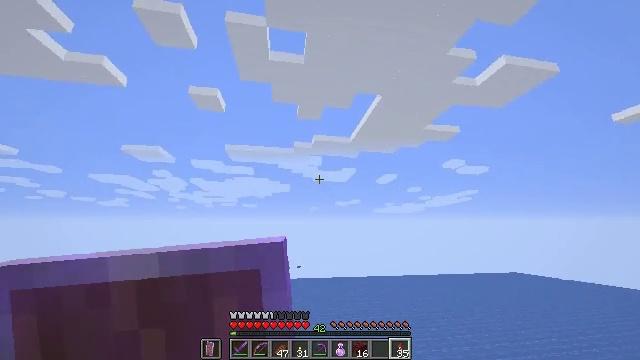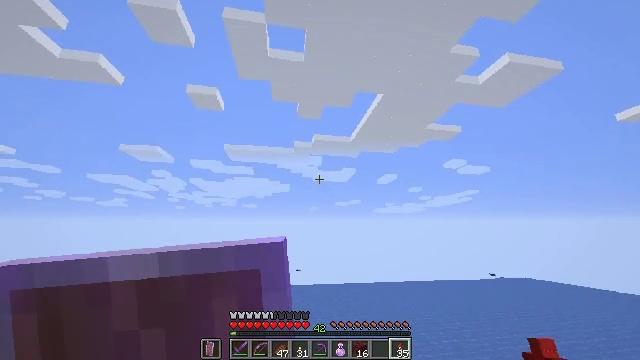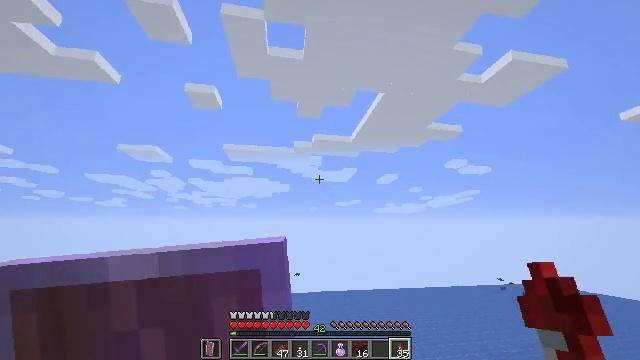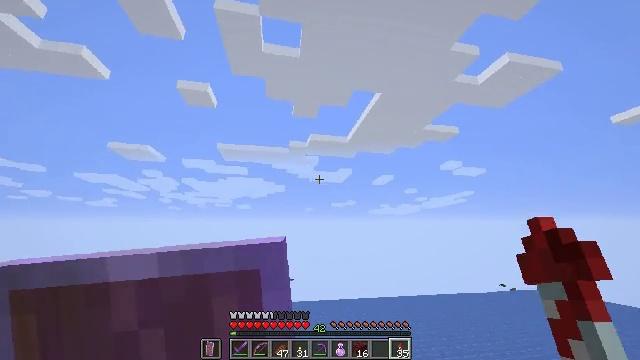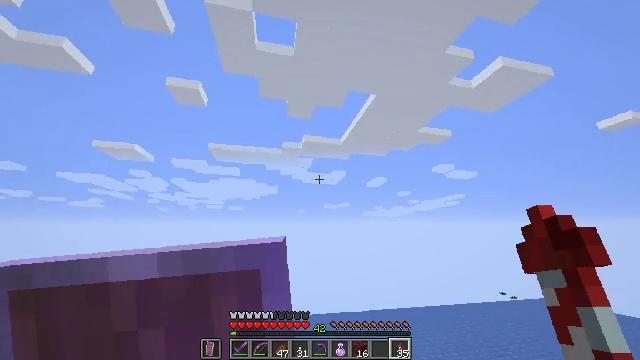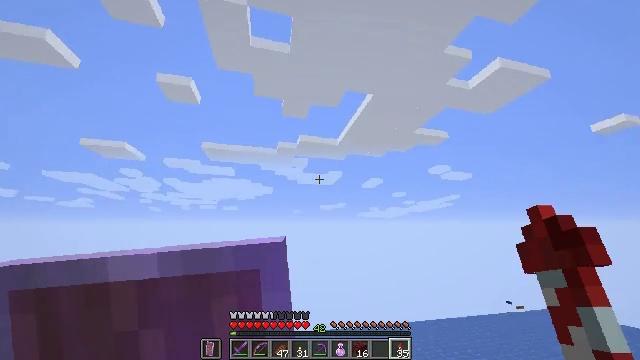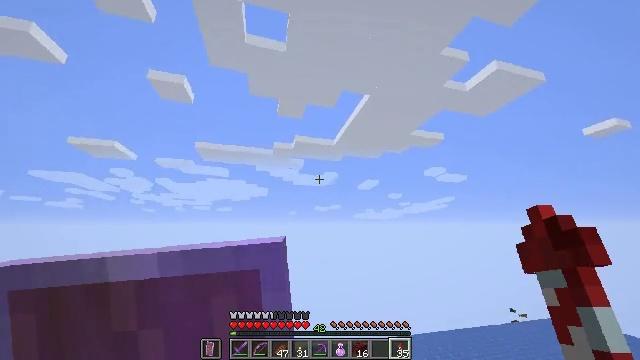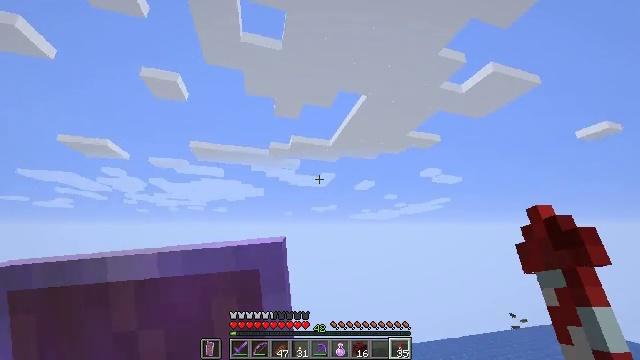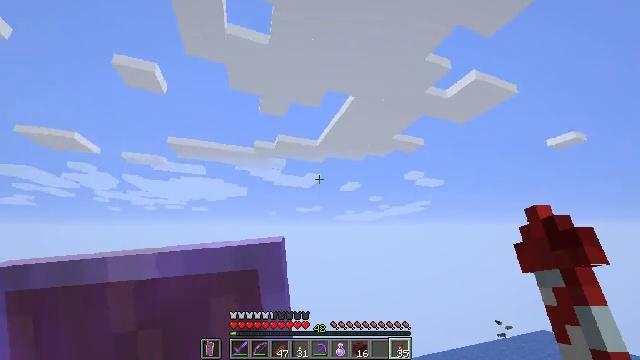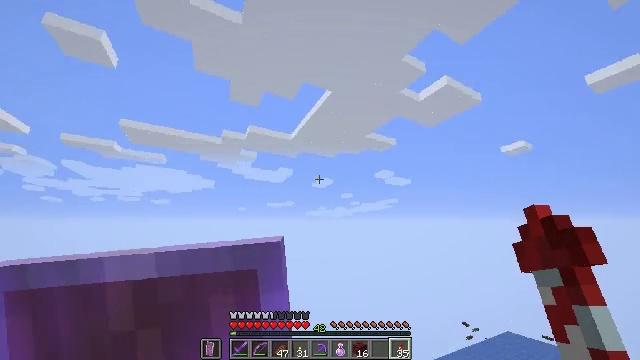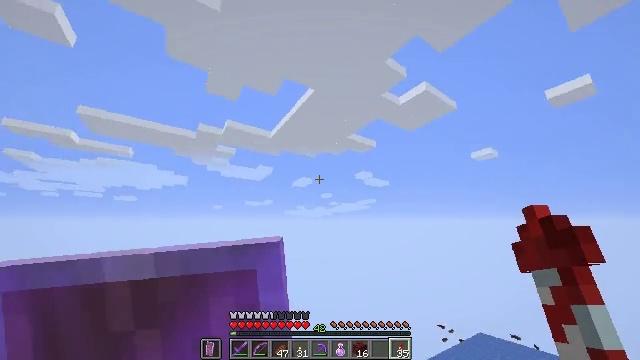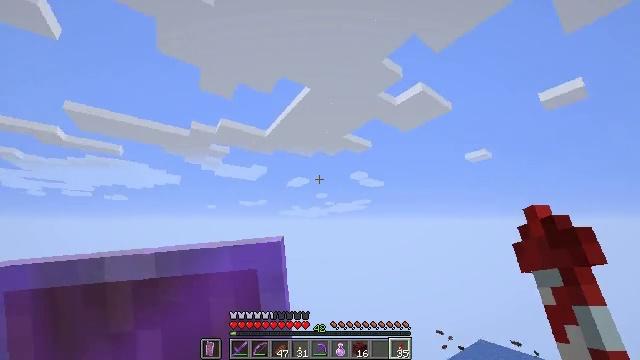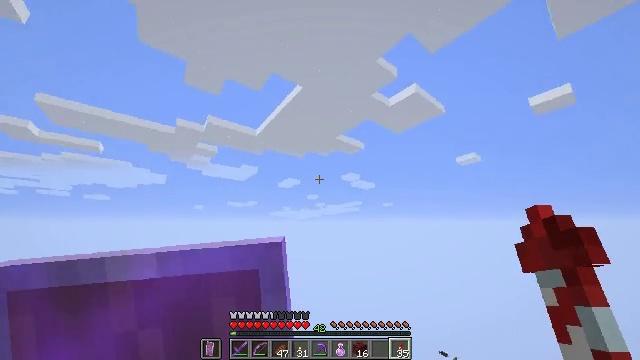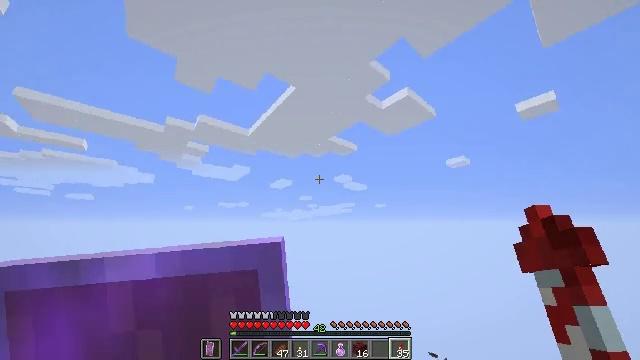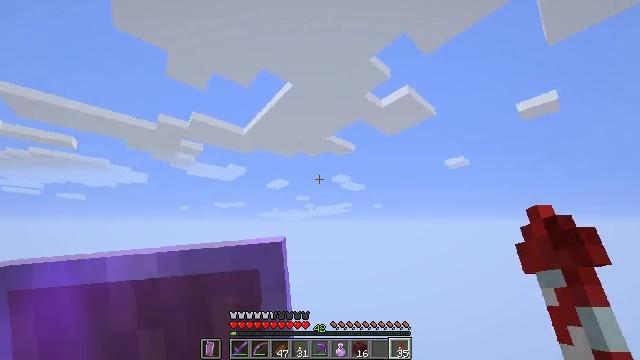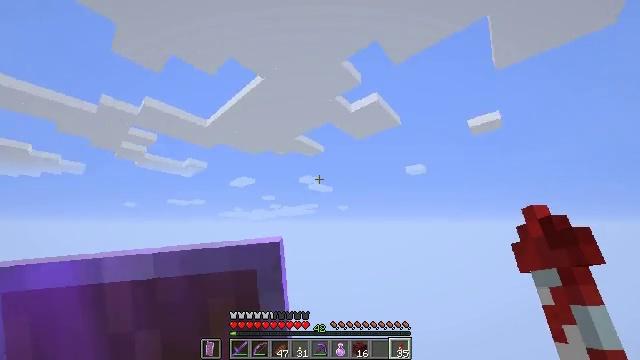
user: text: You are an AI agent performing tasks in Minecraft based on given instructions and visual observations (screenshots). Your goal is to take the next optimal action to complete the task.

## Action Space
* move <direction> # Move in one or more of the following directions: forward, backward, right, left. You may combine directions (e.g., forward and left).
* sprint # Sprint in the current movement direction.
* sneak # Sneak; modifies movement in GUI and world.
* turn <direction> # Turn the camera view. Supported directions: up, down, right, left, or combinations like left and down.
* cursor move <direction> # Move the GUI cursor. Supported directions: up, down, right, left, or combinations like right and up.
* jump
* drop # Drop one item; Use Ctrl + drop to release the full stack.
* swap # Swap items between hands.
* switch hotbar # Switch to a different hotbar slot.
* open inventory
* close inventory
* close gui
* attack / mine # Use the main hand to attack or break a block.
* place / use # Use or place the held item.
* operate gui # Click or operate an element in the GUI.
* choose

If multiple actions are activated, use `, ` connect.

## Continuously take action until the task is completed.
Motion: motion action
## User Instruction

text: mine block cyan shulker box
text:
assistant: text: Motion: move forward, sprint, jump
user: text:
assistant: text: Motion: move forward, sprint, jump
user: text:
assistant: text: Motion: move forward, sprint, turn right, jump
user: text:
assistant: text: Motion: move forward, sprint, turn right
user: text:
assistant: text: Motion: move forward, sprint, turn right
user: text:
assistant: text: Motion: move forward, sprint, turn right
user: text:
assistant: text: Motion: move forward, sprint, turn right
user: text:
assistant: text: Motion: move forward, sprint, turn right
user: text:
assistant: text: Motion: move forward, sprint, turn right and down
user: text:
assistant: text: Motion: move forward, sprint, turn right
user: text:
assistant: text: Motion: move forward, sprint, turn right
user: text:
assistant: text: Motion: move forward, sprint, turn right
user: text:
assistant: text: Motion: move forward, sprint, turn right
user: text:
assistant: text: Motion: move forward, sprint
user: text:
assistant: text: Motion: move forward, sprint, turn right
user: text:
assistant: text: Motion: move forward, sprint, turn right
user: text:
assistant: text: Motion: move forward, sprint, turn right
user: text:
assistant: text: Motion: move forward, sprint, turn right and down
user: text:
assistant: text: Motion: move forward, sprint, turn right and down
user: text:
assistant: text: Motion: move forward, sprint, turn right and down
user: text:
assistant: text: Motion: move forward, sprint, turn right and down
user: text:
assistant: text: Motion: move forward, turn right and down
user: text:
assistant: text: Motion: move forward, turn right
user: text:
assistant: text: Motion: turn right
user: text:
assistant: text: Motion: turn right
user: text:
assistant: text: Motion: turn right and down
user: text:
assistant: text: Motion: turn right and down
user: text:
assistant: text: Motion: turn right and down
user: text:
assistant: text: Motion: turn right
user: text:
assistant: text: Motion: turn right